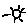
Label: sun